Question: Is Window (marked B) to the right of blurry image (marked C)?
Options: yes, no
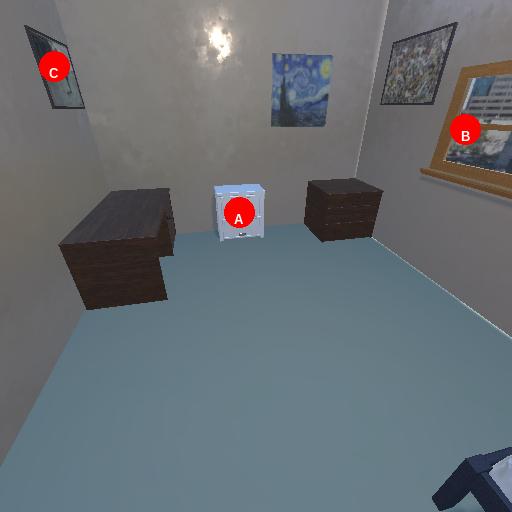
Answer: yes